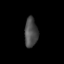
Tissue: lung
Cell type: Endothelial cells
Senescence score: 0.1975
Nuclear area (px): 379
Mean DAPI intensity: 74.475